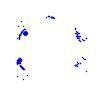
Particle: kaon